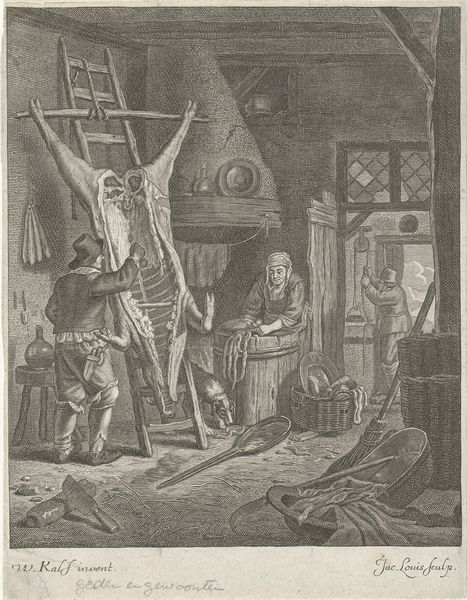
Titel: Boereninterieur met geslacht varken
Künstler: Jacob (1620-ca.1673) Louys
Standort: Amsterdam
Institution: Rijksmuseum
Schlagwörter: mann, frau, hut, haus, hund, tier, flasche, messer, tot, arbeit, brunnen, kamin, schemel, leiter, löffel, korb, besen, beruf, fleischerei, metzger, schlachten, schlachter, schwein, seil, druck, schwarz weiss, wanne, karte, bottich, menschem, schleifstein, schlachtung, gedärm, gärber